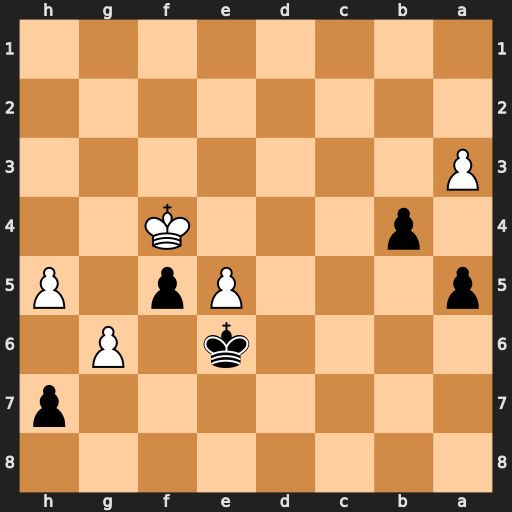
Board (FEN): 8/7p/4k1P1/p3Pp1P/1p3K2/P7/8/8
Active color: b
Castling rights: -
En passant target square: -
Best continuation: h6 axb4 axb4 g7 Kf7 e6+ Kxg7 e7 Kf7 e8=Q+ Kxe8